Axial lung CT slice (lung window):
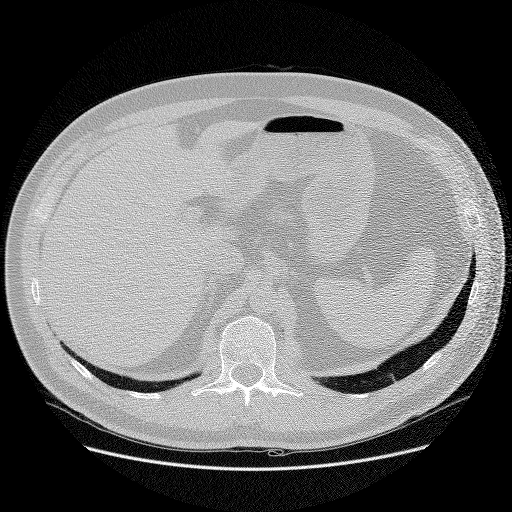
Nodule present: no